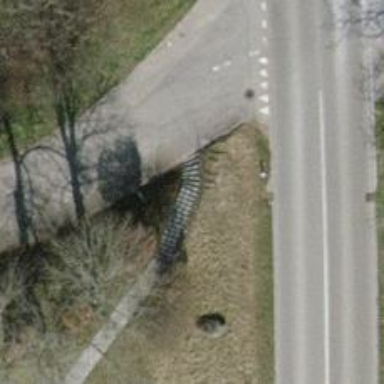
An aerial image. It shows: Set of steps on the road.